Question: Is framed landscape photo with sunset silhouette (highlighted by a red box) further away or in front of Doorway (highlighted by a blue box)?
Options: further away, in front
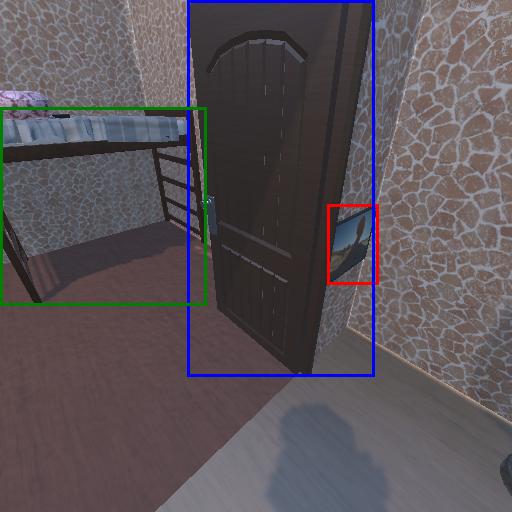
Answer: further away